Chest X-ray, AP view. Patient: 63 years old, sex F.
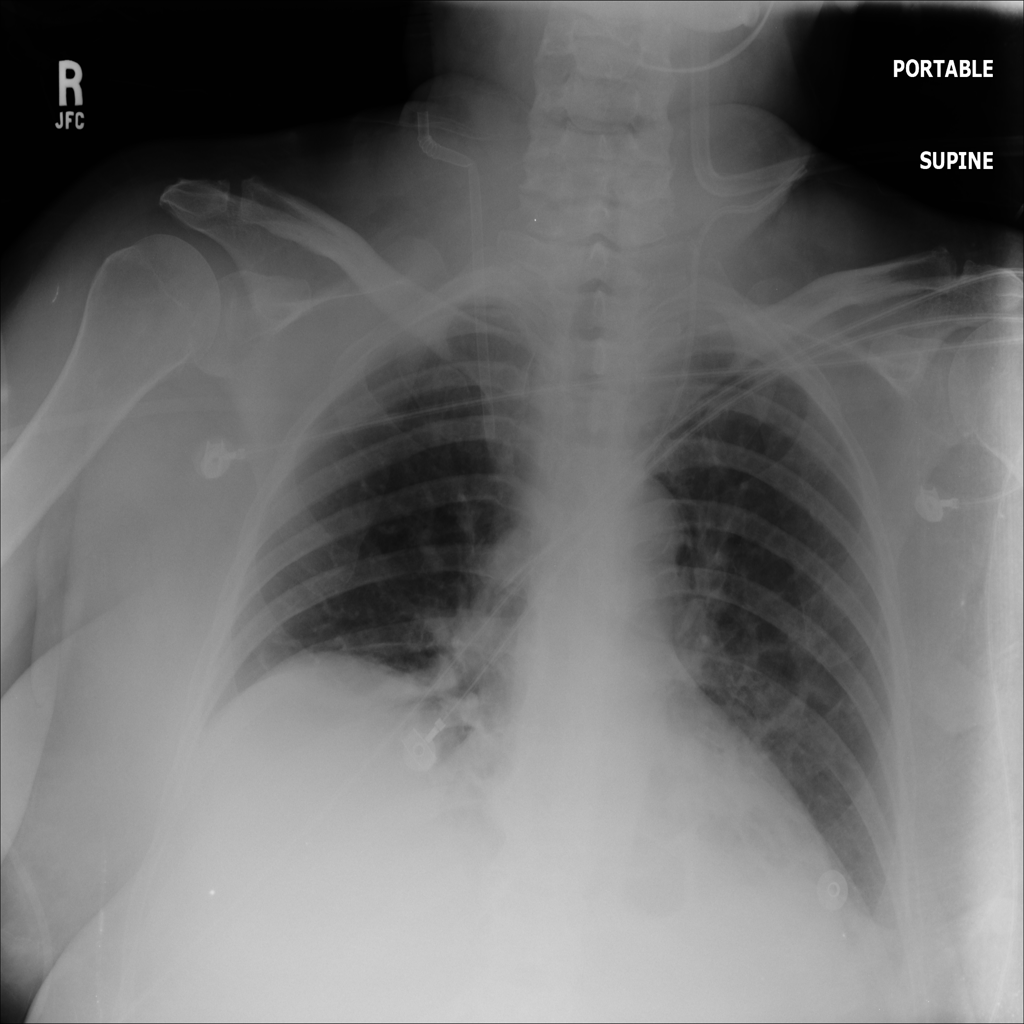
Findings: Atelectasis